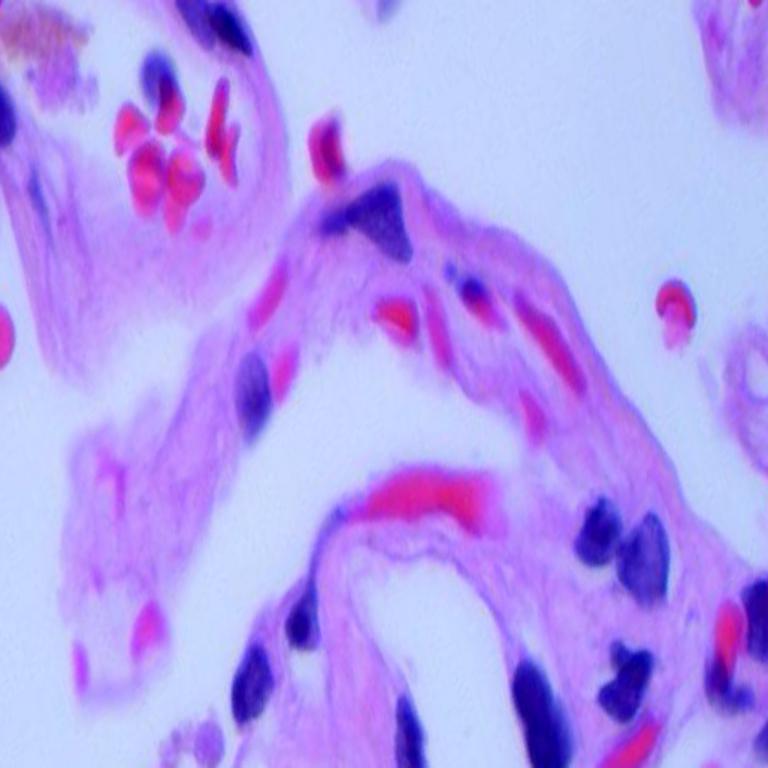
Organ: lung
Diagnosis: benign